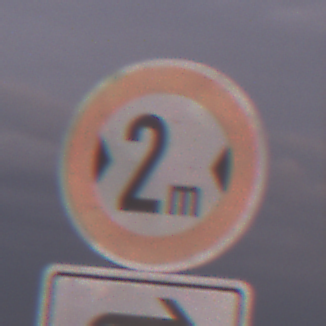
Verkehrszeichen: TatsaechlicheBreite2
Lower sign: RichtungsangabeDurchPfeile5
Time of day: SunriseSunset
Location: Outdoor (Nature)
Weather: PartlyCloudy
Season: NotSpecified
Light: Natural